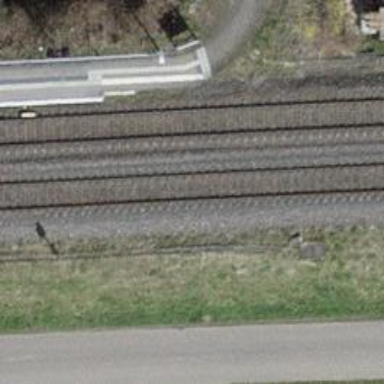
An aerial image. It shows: Solitary milestone along the railway.